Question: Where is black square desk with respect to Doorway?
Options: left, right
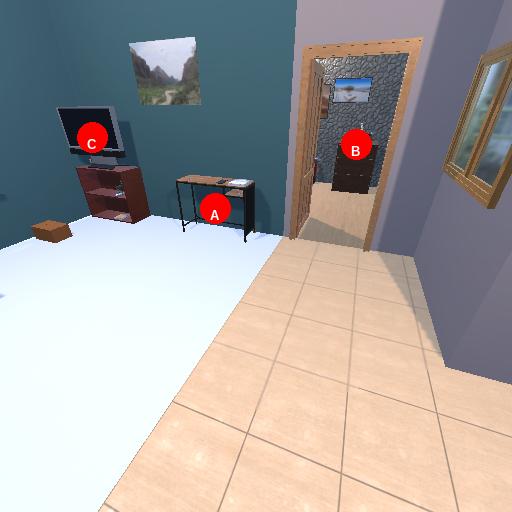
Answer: left